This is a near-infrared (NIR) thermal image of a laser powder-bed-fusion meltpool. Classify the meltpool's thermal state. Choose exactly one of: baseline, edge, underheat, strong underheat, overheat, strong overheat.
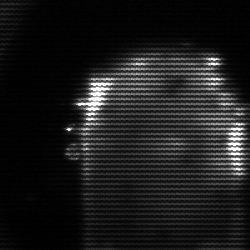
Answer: baseline